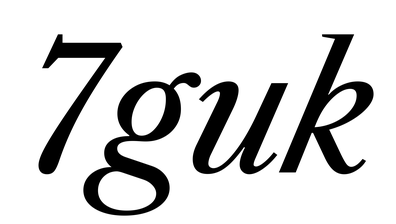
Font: LibreCaslonText-Italic_Italic